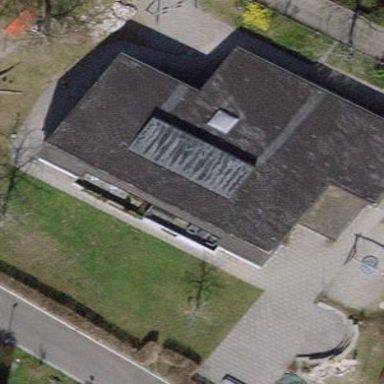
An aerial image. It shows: School.